Question: Count the number of objects in the diagram.
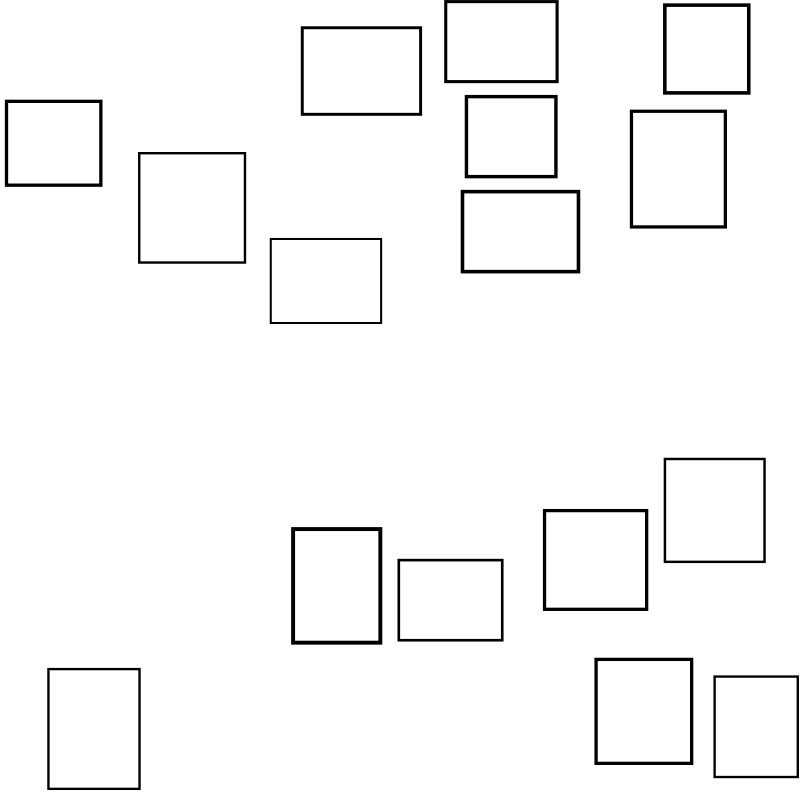
Answer: 16